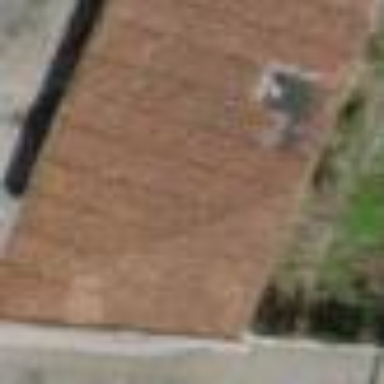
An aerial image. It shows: Shed building.